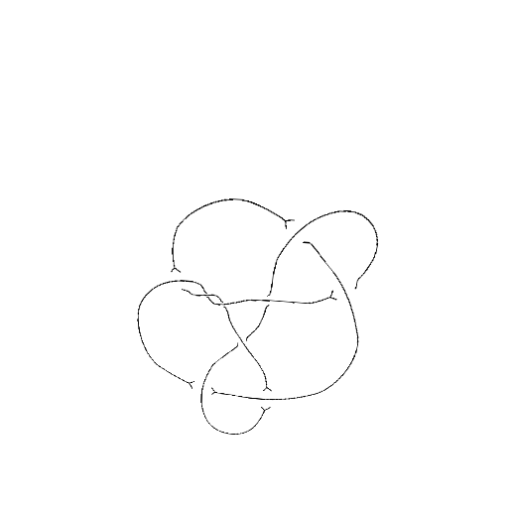
Crossing number: 9